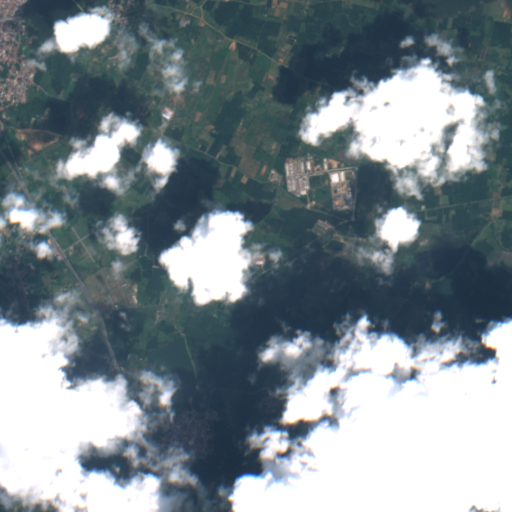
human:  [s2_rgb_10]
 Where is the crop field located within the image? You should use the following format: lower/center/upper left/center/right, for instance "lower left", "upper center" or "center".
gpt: The crop field is located in the lower left of the image.
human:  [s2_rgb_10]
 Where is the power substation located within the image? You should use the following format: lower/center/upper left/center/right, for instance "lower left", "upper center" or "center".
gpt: The power substation is located in the upper center of the image.
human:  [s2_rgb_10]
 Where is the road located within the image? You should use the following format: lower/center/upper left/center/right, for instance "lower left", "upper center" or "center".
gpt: There is no road in the image.